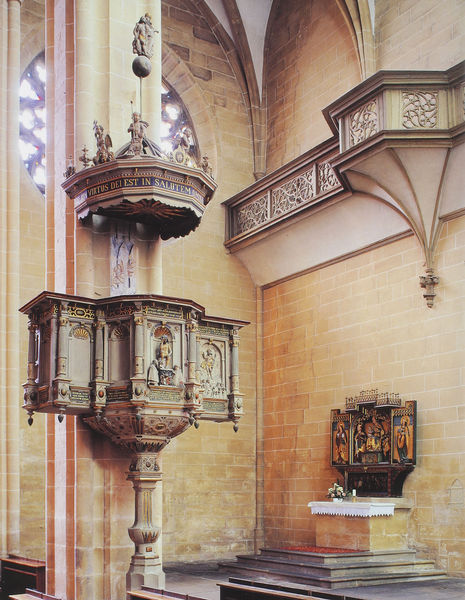
Titel: Kanzel in der Severikirche zu Erfurt
Künstler: Hans Frideman d.Ä.
Standort: Erfurt, St-Severi-Kirche (EU - D - Thüringen)
Schlagwörter: gott, fenster, pfeiler, säule, architektur, stein, kirche, renaissance, schrift, bogen, treppe, hoch, foto, fotografie, glaube, rundfenster, dom, beten, altar, kathedrale, photo, portal, kanzel, treppenstufe, ballustrade, latein, seitenkapelle, flügelaltar, lichtdurchflutet, est, in, sturfe